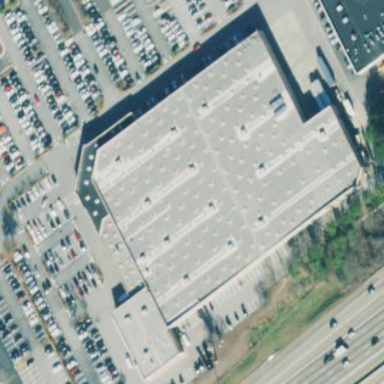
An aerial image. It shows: Retail building that houses wholesale shop.